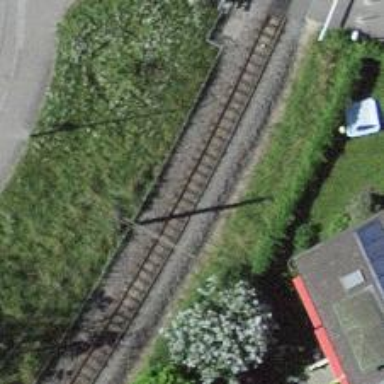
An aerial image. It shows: Narrow-gauge railway track with electrified contact line. The railway has one track.